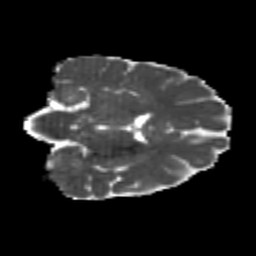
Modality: MD
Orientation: coronal
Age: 22
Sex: male
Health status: healthy
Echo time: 0.074 s